Question: We are porting our MFC based client to Dojo. Is there any widget similar to listbox control. At present I am using DataGrid, but that seems heavy and overkill for our purposes. Alternatively what is best widget to replace listbox.
Update: I have already looked at dijit.form.multiselect, and I dont think that meets my requirement. MFC Listbox typically looks like this. I dont see (or rather dont know) how to replicate this with multiselect. It is possible that <URL> is best fit for the control.

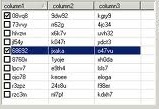
Answer: If you use dojo 1.7, take a look at the new <URL>.
For an example looking like yours, go to the <URL> example.